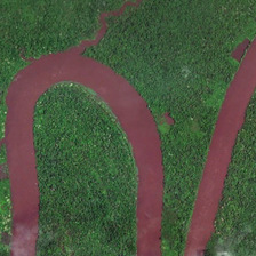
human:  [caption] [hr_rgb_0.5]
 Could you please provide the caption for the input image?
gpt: Two red rivers flowing through the green forest split it in two.

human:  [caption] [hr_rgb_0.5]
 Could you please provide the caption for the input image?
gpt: Two branches of the red river flowing through the green forest.

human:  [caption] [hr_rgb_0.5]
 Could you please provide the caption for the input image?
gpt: The two red rivers that pass through the green forest diverge.

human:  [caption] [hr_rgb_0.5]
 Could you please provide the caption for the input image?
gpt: The two red rivers that flow through the green forest diverge.

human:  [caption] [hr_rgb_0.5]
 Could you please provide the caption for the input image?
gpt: Two red rivers that flow through the green forest diverge.